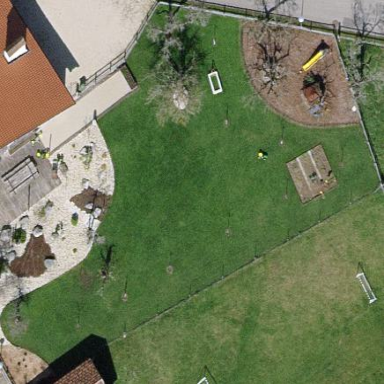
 designed for leisure activities on land."